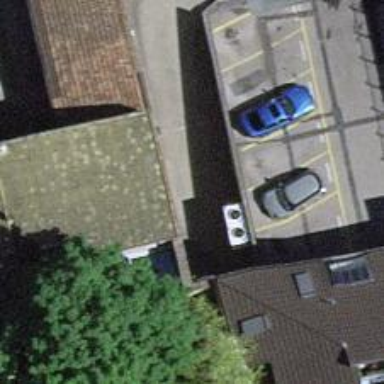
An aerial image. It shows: Parking area.